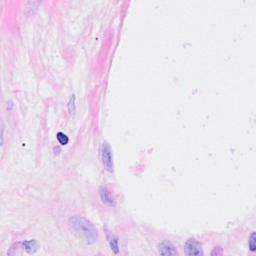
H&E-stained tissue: Breast